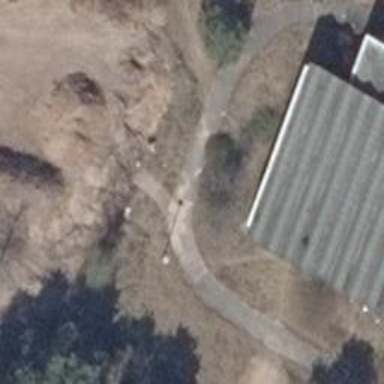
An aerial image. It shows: Concrete driveway.